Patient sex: M
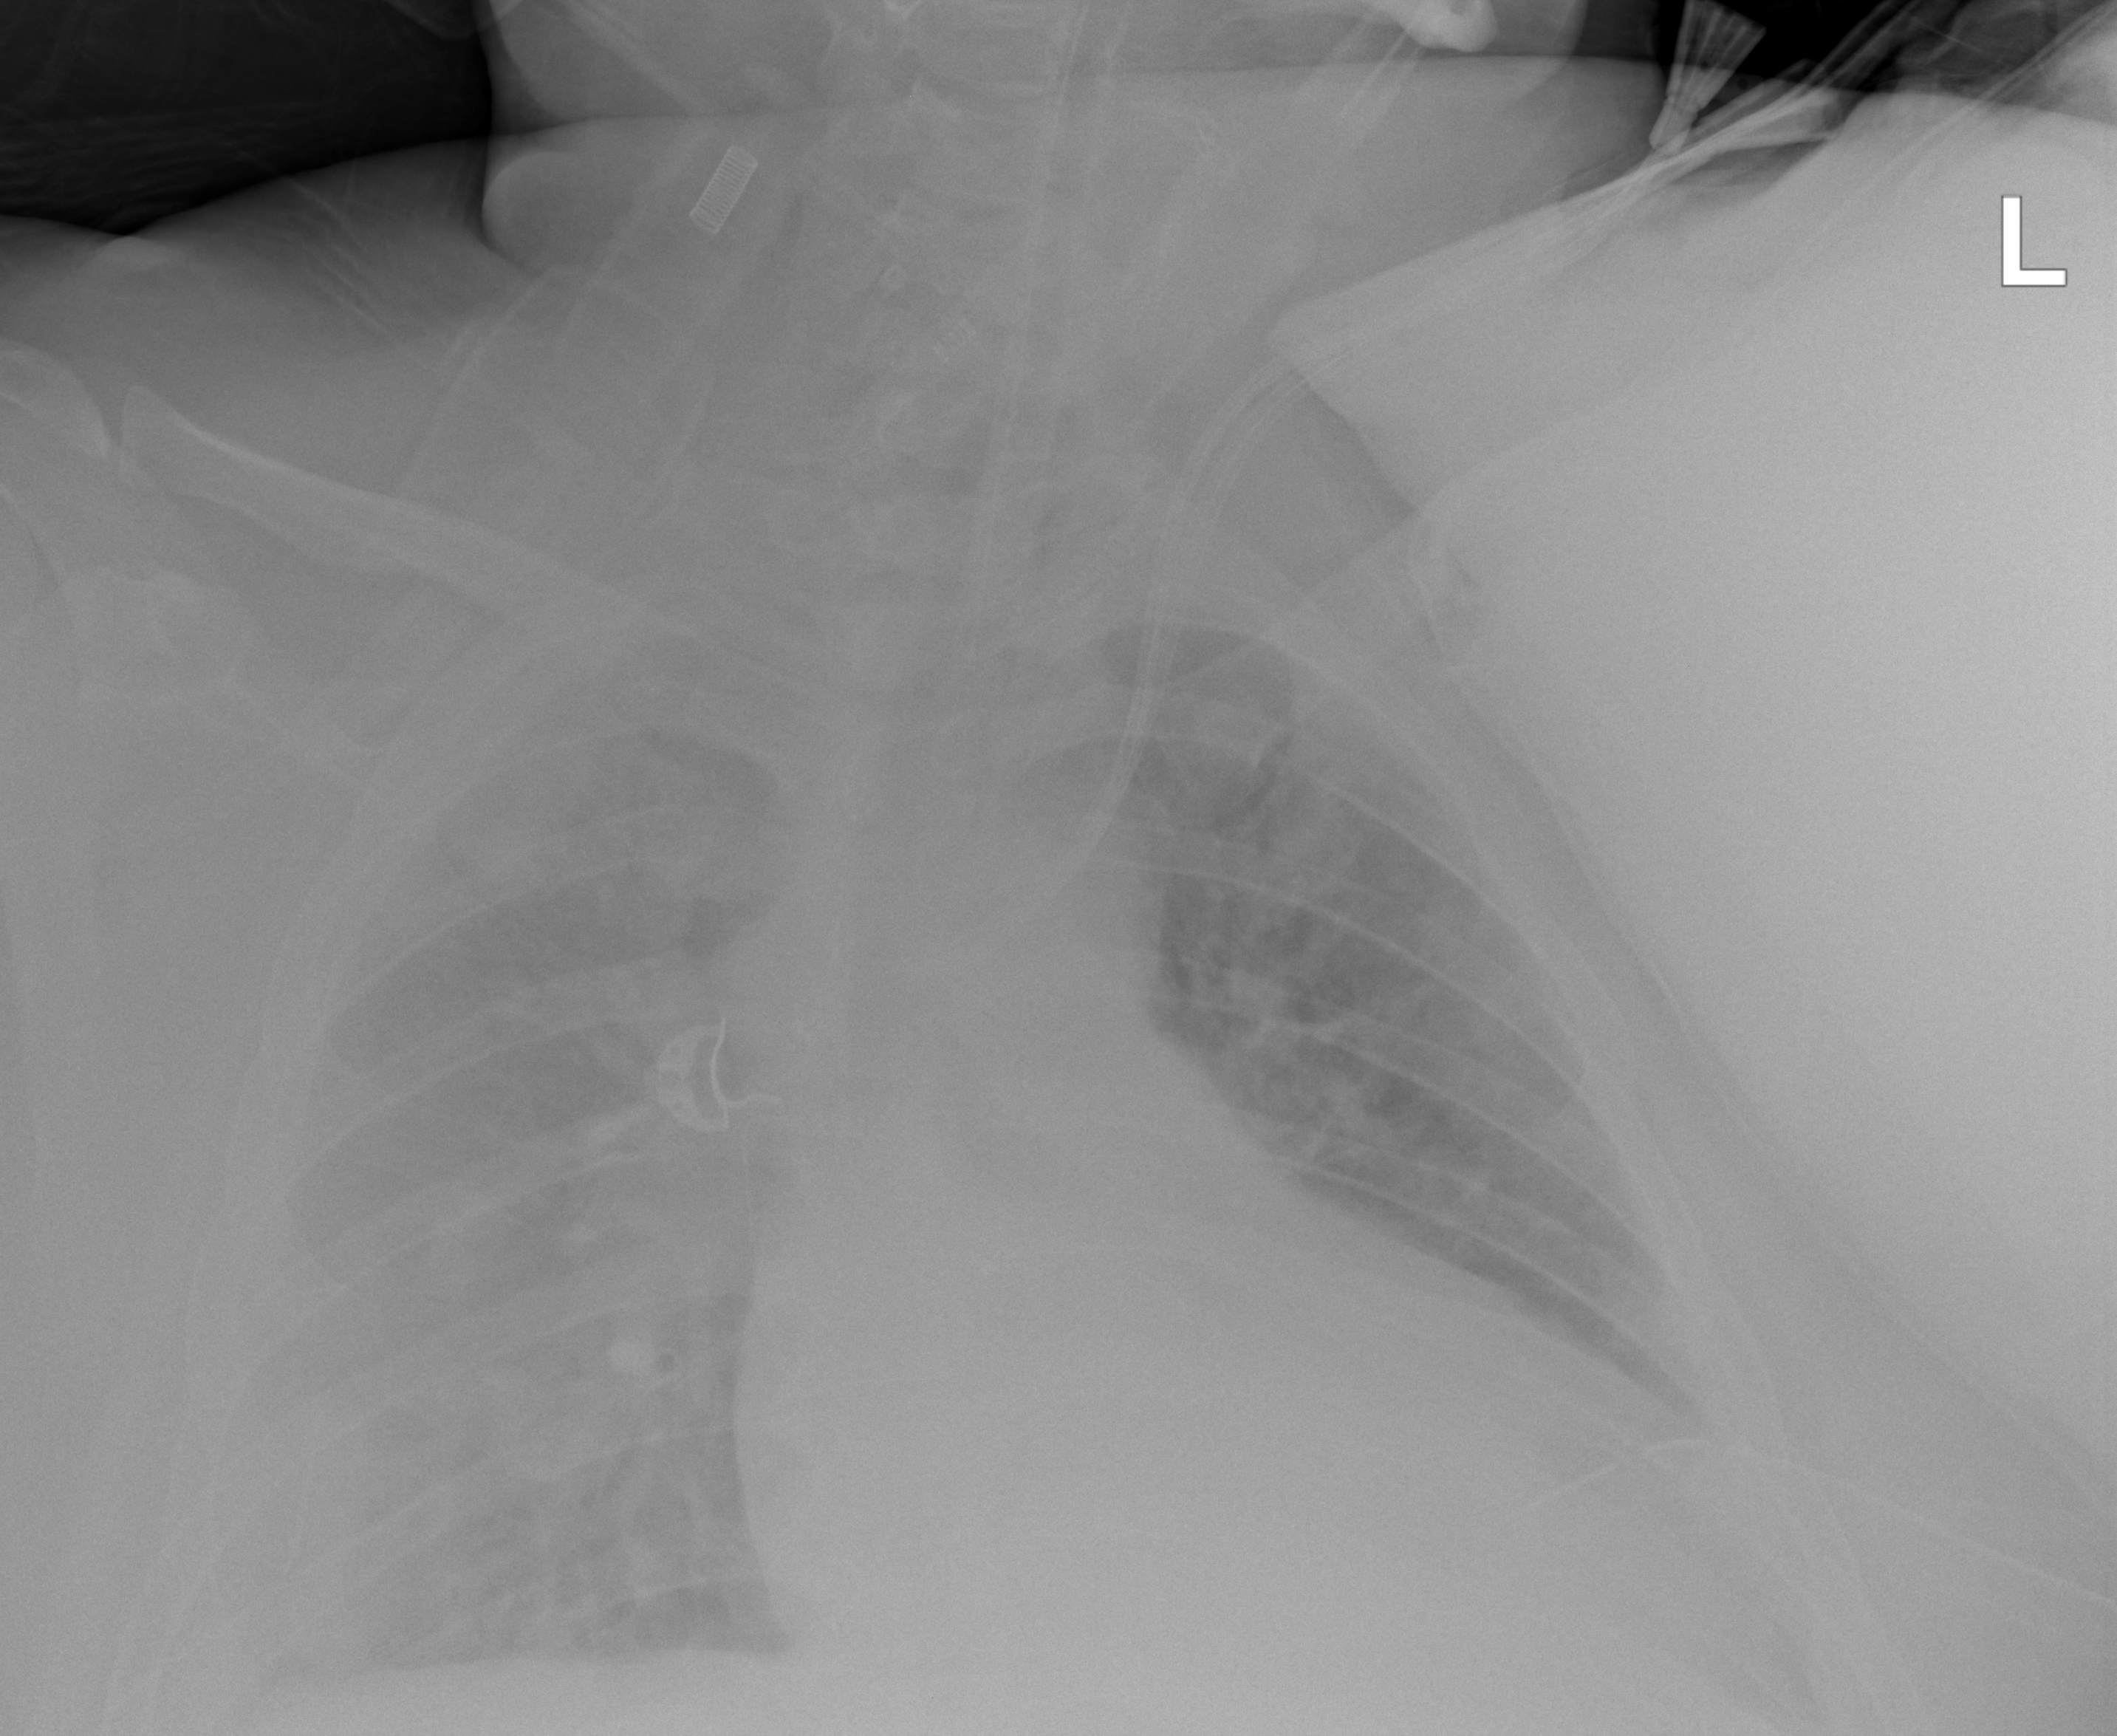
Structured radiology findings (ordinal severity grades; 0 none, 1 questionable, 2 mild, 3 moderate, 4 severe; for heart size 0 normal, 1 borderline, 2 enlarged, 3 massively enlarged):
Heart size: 2
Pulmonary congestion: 2
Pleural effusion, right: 2
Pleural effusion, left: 0
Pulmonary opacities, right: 3
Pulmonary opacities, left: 2
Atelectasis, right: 2
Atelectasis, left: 0